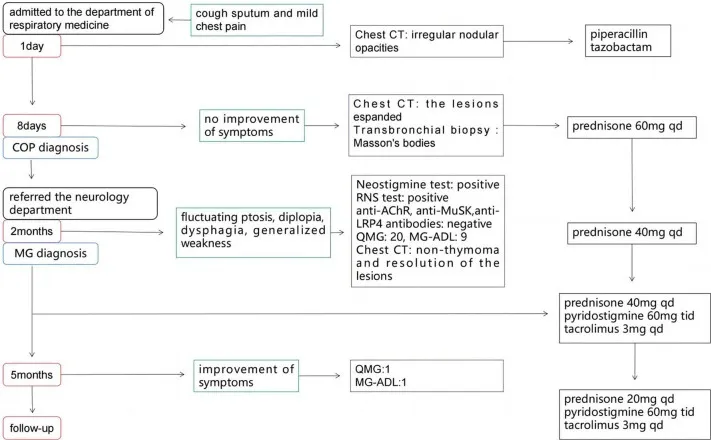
The timeline of the case.
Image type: chart (chart)